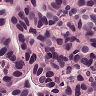
Metastatic tissue present: yes